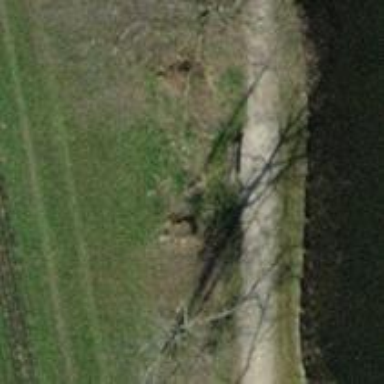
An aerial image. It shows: Bench for seating.